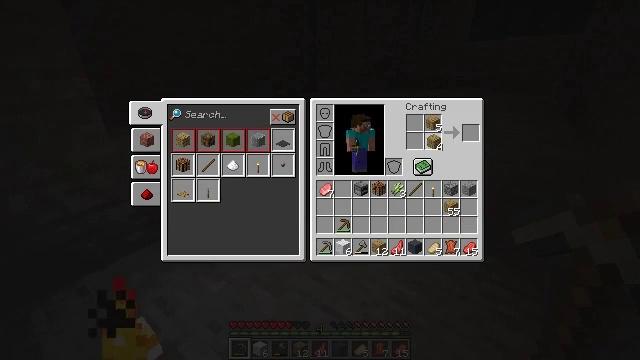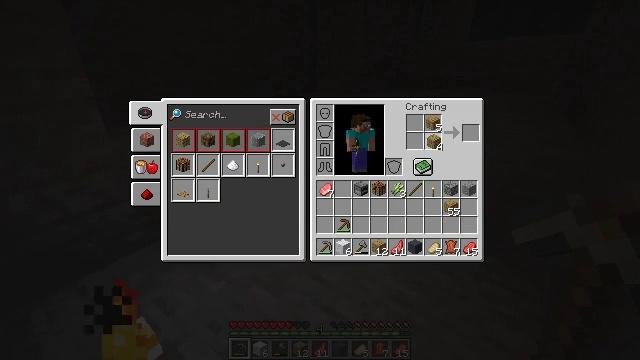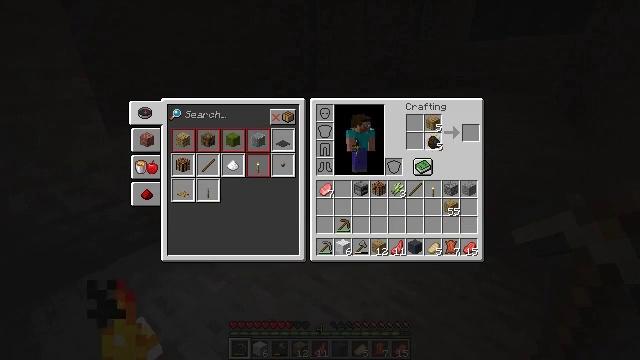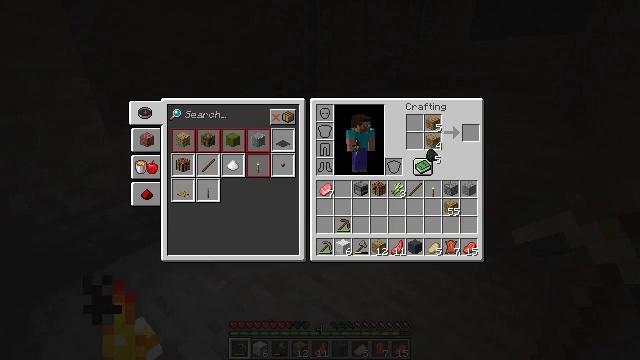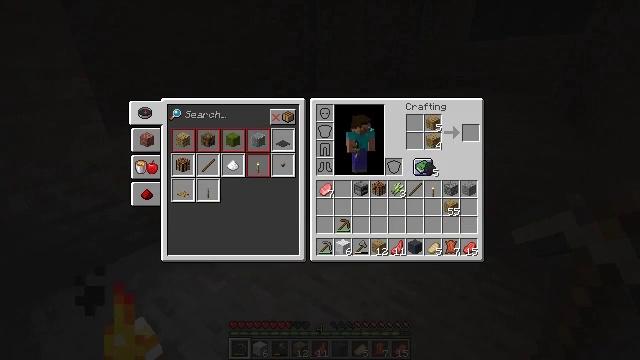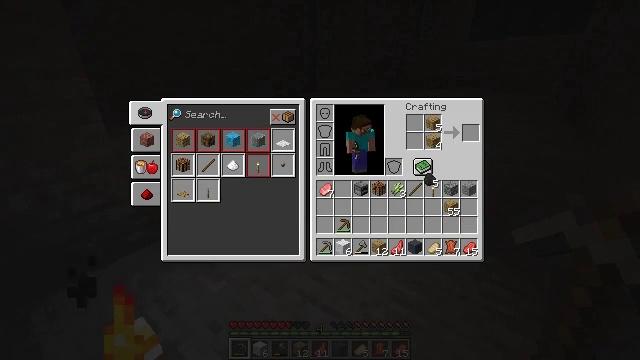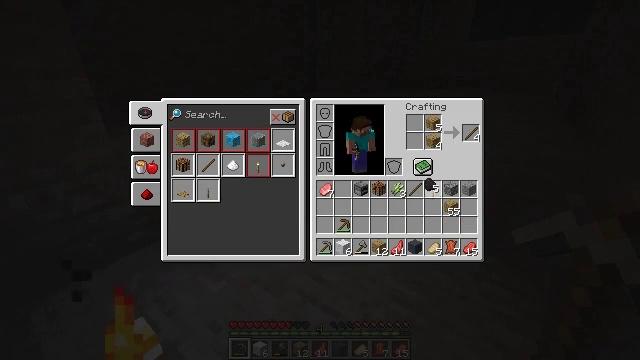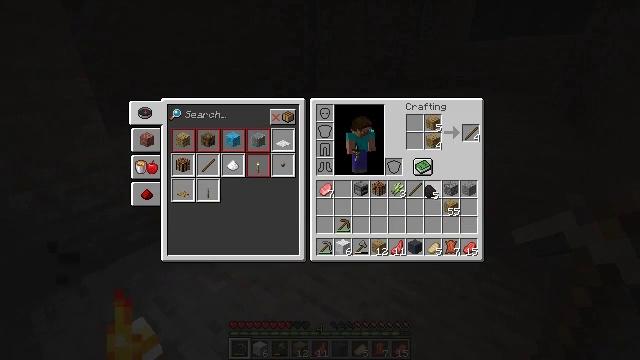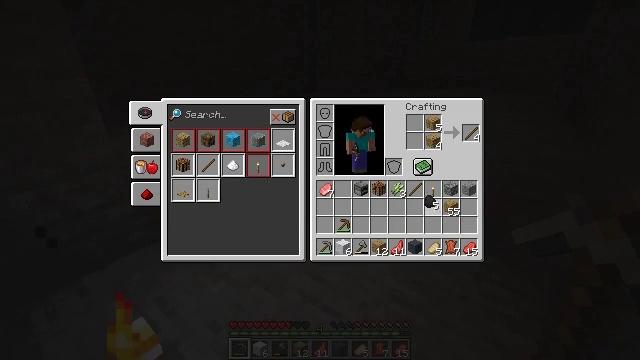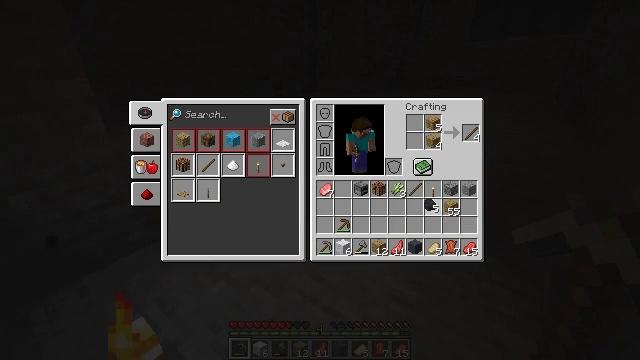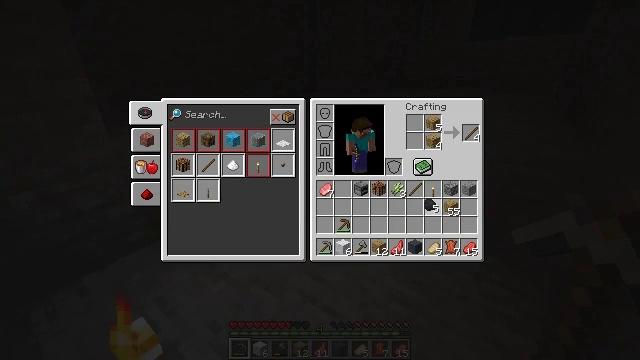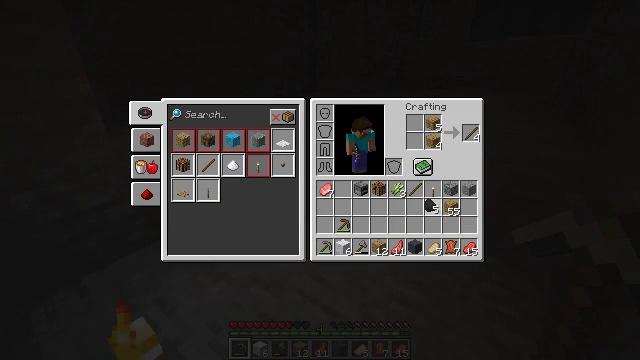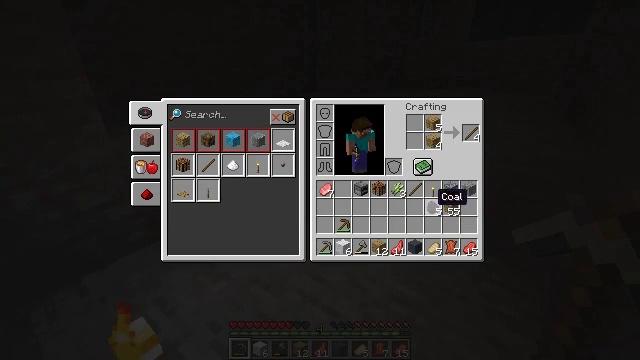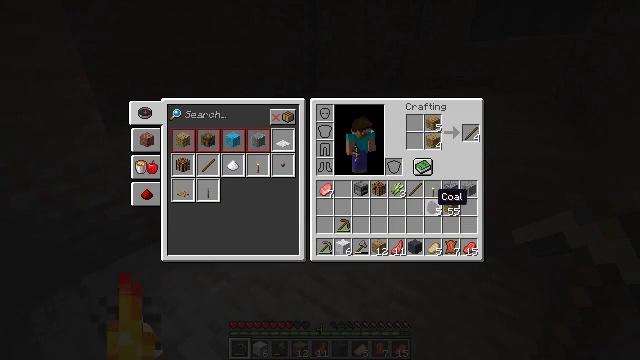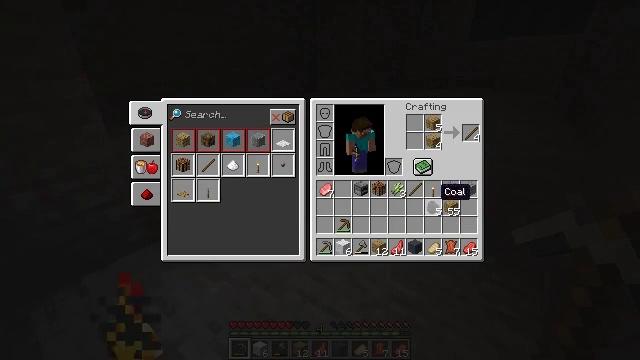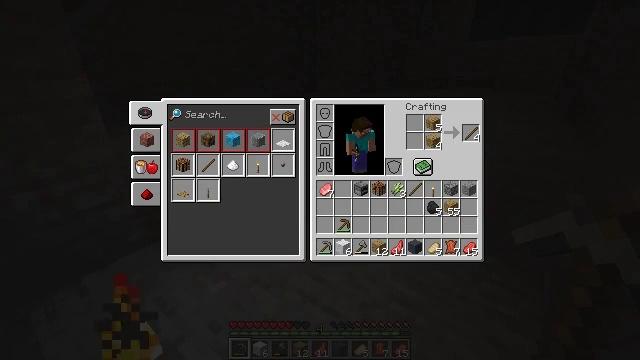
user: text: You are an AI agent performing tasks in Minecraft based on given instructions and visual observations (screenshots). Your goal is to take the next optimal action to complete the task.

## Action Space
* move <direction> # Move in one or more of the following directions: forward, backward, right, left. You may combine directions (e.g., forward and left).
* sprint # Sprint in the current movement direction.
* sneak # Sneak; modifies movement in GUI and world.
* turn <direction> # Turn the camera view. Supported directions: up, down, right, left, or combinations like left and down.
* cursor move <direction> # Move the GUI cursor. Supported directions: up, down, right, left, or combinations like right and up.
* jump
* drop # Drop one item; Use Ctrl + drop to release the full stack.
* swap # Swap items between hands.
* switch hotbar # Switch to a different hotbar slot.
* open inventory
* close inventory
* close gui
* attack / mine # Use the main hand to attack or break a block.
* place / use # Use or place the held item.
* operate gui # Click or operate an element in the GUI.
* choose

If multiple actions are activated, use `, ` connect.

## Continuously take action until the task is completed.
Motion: motion action
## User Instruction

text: Turn wooden planks into sticks.
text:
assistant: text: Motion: operate gui
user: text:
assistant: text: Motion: no_op
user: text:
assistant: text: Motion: cursor move down
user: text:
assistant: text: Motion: cursor move down
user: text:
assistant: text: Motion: cursor move down
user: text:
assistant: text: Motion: no_op
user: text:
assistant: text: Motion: cursor move down
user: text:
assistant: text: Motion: cursor move down
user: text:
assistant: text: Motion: operate gui
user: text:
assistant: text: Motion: operate gui
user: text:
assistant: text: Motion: operate gui
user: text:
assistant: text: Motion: no_op
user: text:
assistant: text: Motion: no_op
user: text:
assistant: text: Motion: no_op
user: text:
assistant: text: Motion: cursor move right and up
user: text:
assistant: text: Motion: cursor move right and up
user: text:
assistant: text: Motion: no_op
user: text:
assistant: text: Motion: no_op
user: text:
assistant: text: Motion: sneak
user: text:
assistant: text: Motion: sneak, cursor move up
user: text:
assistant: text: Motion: sneak
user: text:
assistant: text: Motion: sneak, operate gui
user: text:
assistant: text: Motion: sneak, operate gui
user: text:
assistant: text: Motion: sneak, operate gui
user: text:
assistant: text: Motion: sneak, cursor move left and down
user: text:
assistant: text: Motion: cursor move left and down
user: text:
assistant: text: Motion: no_op